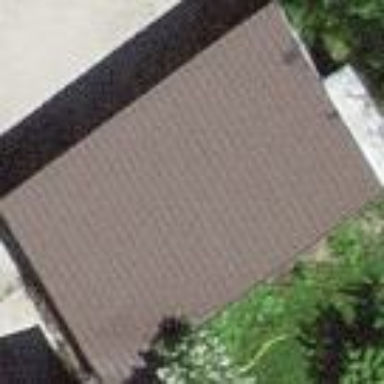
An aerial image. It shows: Garage.